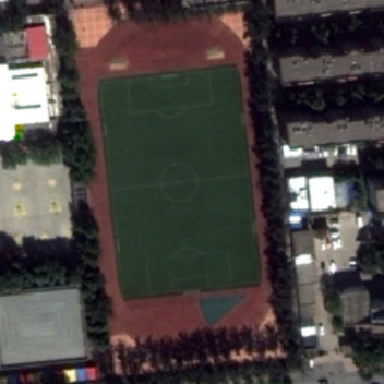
There is a playground in the center of the land .